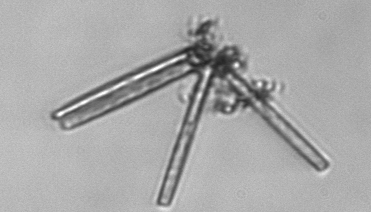
Label: Thalassionema